Interaction volume radius: 10 \u00c5
Interaction volume height: 10 \u00c5
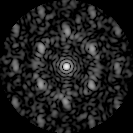
Disorder parameter: 0.5861